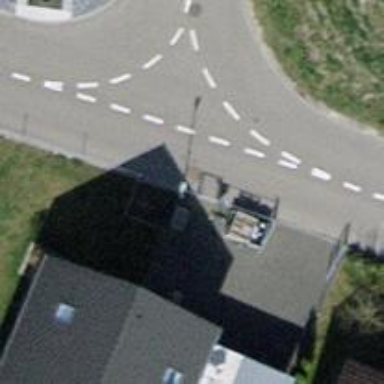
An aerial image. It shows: Table-style traffic calming feature.